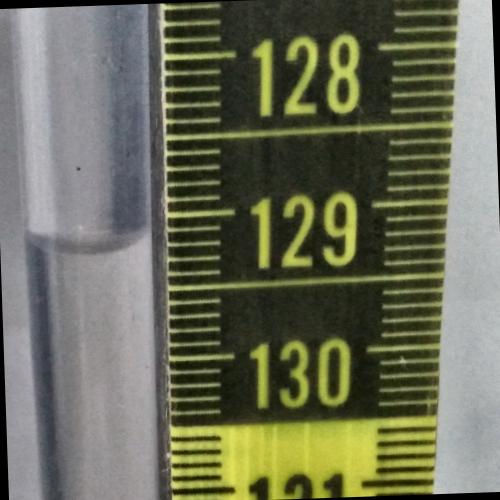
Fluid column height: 129.2 cm